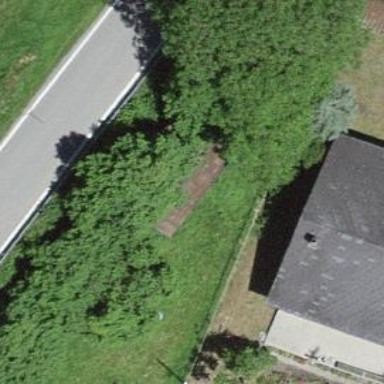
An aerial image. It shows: Shed building.